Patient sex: F
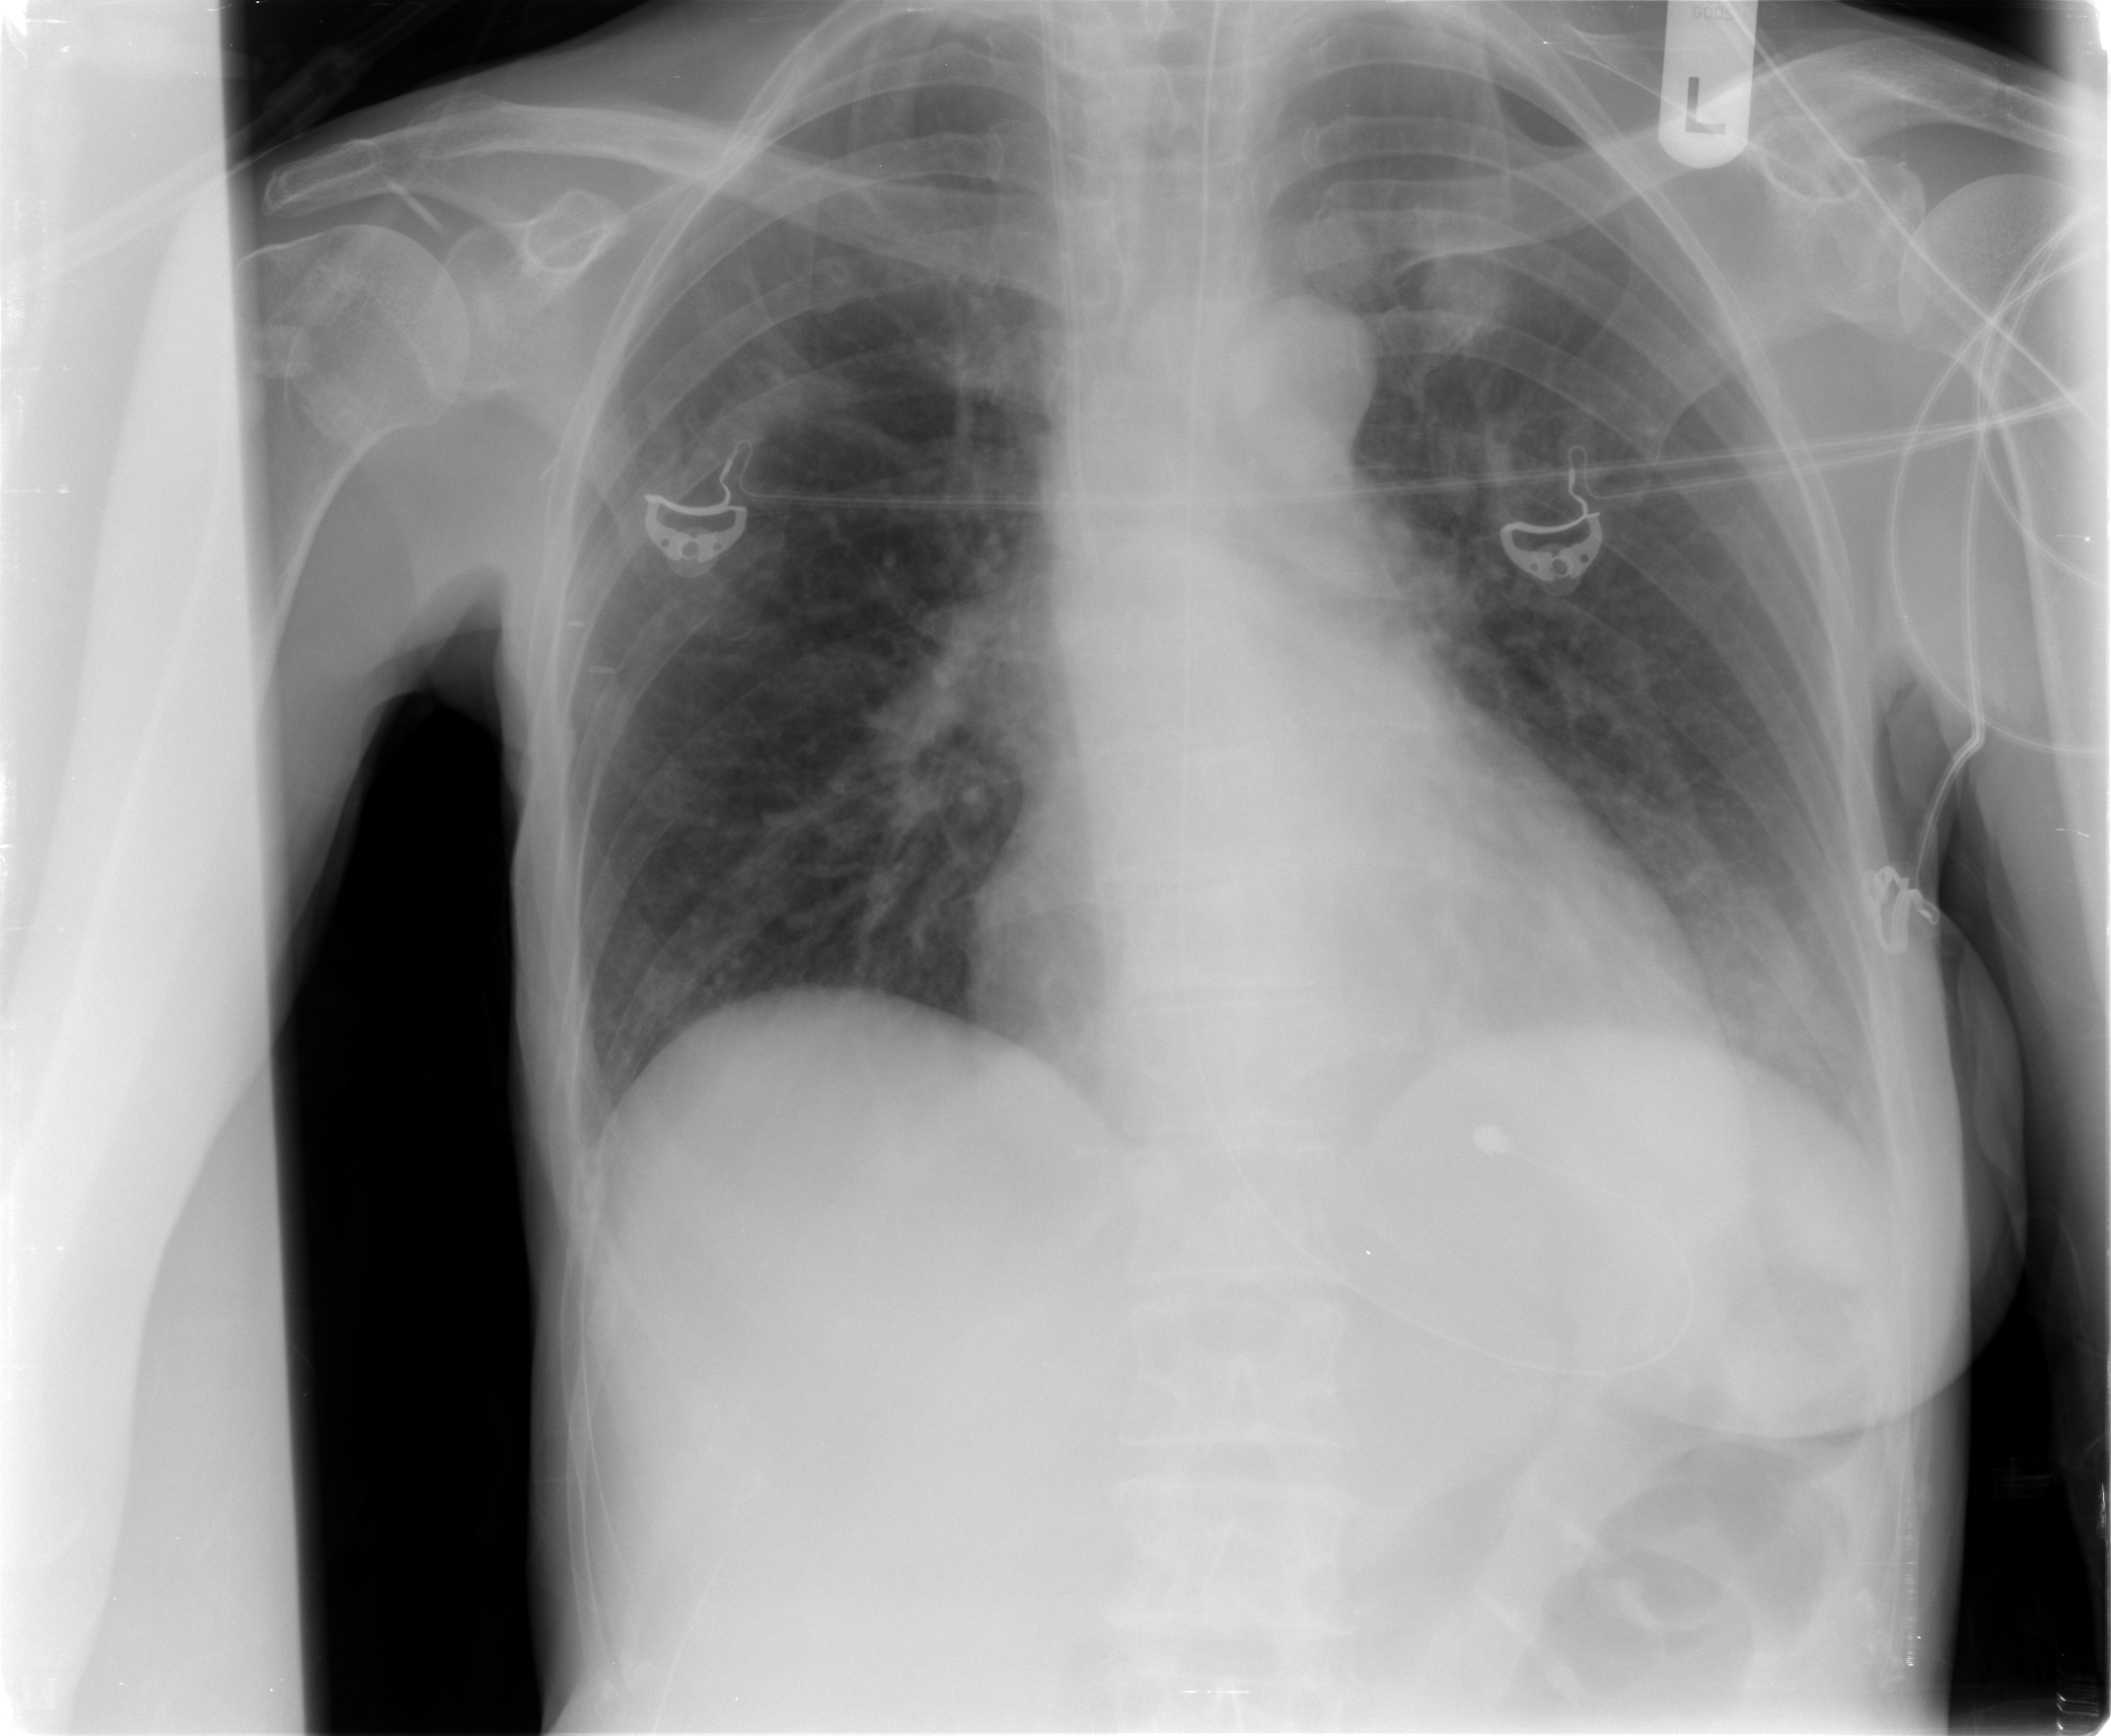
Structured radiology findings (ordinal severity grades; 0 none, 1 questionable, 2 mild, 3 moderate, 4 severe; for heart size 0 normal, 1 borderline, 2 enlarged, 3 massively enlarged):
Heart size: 0
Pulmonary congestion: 0
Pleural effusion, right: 0
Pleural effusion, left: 2
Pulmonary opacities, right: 0
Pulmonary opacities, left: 0
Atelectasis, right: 0
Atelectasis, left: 0